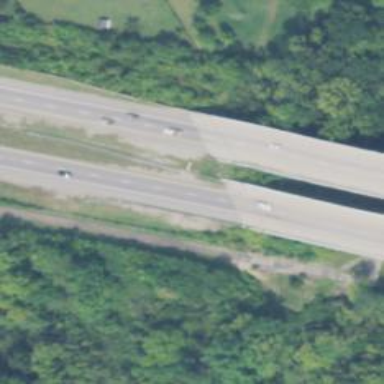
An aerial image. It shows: Motorway bridge.